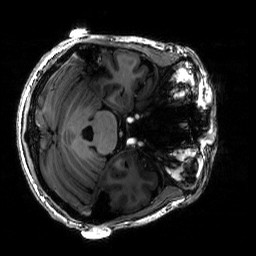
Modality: T1w
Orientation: axial
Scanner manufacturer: siemens
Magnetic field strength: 6.98 T
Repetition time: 2.3 s
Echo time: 0.00244 s